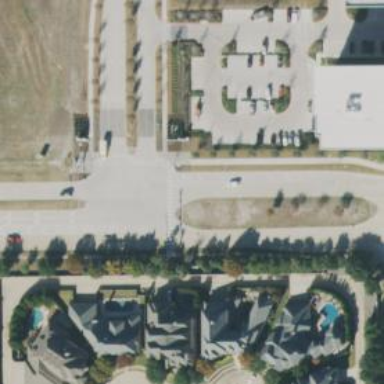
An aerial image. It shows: Secondary road with separate sidewalks.